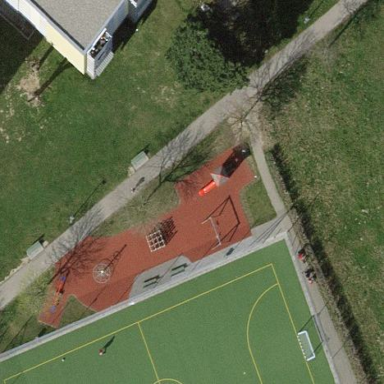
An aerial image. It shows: Playground with clay surface.